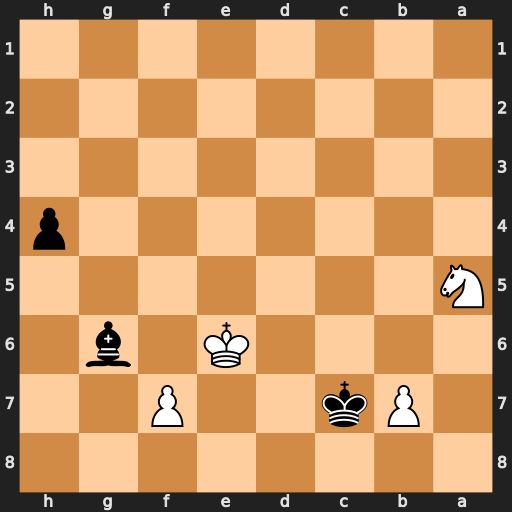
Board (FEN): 8/1Pk2P2/4K1b1/N7/7p/8/8/8
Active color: b
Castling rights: -
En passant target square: -
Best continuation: Bxf7+ Ke5 h3 Nc6 Kxb7